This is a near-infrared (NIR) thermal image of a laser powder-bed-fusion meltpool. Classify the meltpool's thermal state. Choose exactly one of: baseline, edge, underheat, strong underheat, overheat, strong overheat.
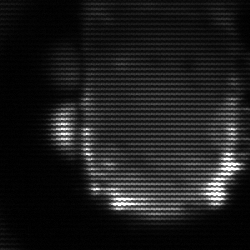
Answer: baseline